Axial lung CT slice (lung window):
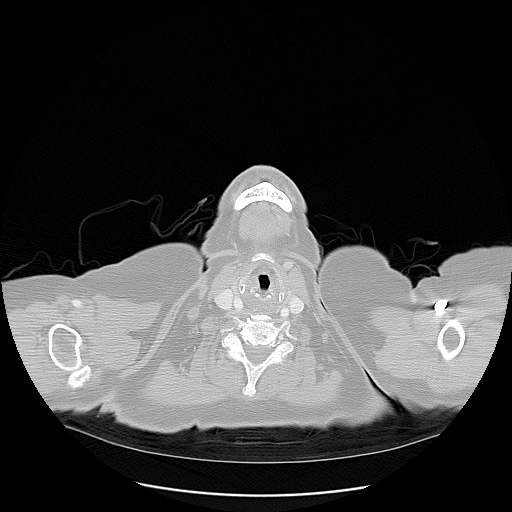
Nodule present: no